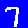
Digit: 7